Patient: sex F, age 32
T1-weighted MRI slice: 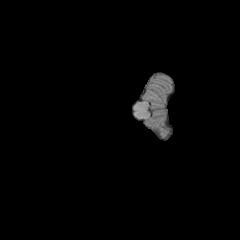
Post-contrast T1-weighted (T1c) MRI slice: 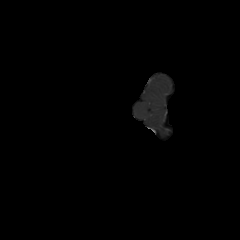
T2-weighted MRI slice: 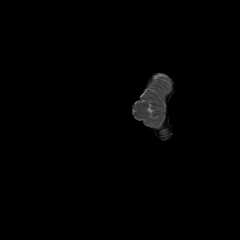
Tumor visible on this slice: no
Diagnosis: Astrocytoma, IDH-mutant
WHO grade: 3